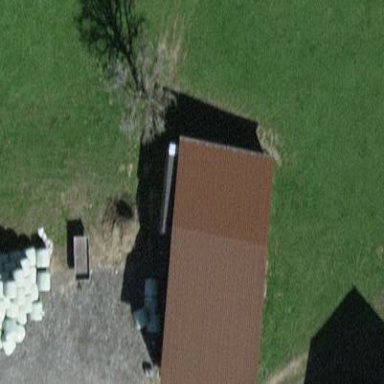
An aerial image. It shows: Shed building.